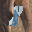
Label: 8